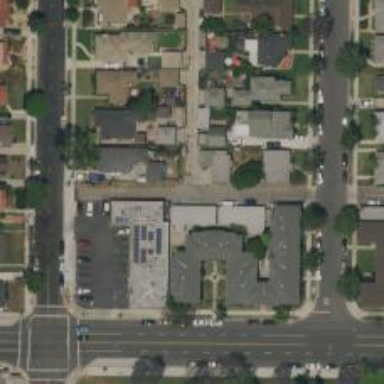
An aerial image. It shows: Alley classified as service road.